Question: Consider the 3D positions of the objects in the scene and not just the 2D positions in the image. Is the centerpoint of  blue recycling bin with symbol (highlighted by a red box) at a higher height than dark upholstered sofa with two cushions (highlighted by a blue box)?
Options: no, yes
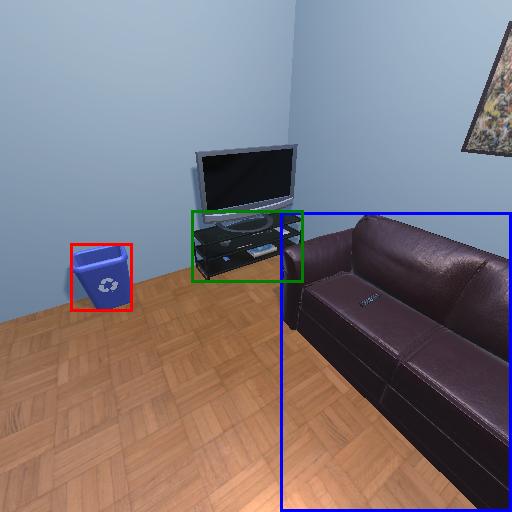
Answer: no